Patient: sex M, age 64
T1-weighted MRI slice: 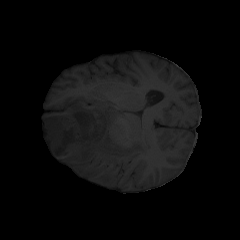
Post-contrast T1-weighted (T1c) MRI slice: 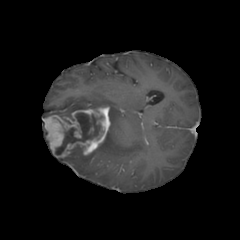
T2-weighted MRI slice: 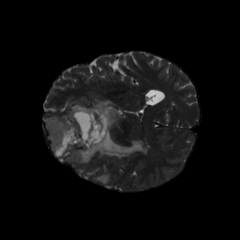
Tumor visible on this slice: yes
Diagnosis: Astrocytoma, IDH-mutant
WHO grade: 3